Question: Count the number of objects in the diagram.
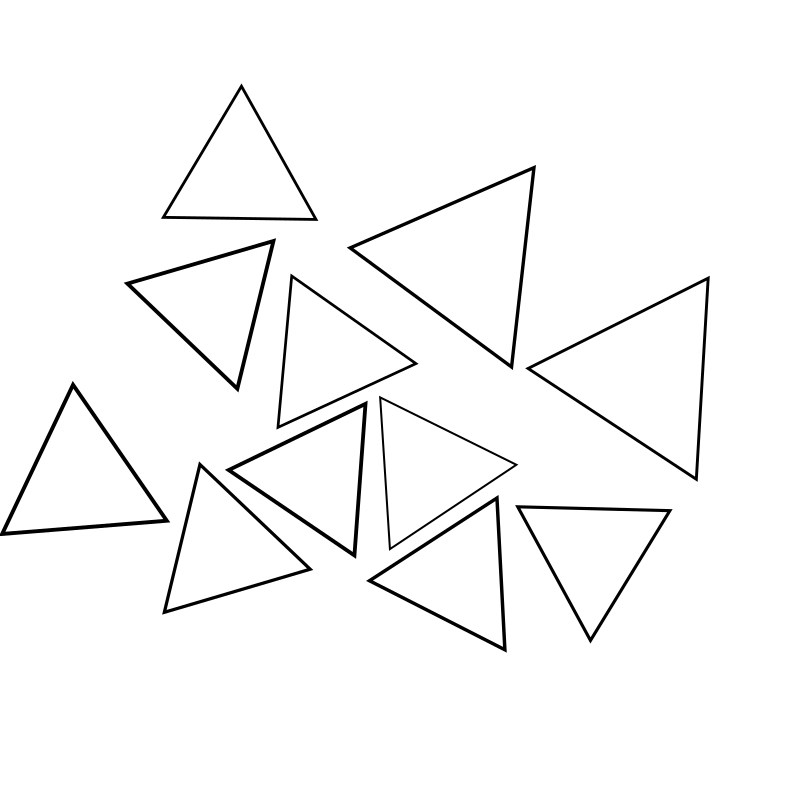
Answer: 11